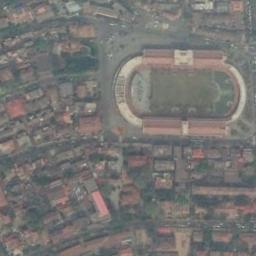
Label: stadium